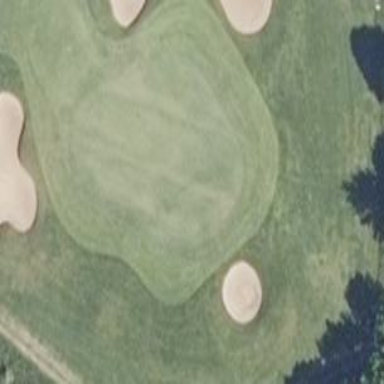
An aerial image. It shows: Golf green.